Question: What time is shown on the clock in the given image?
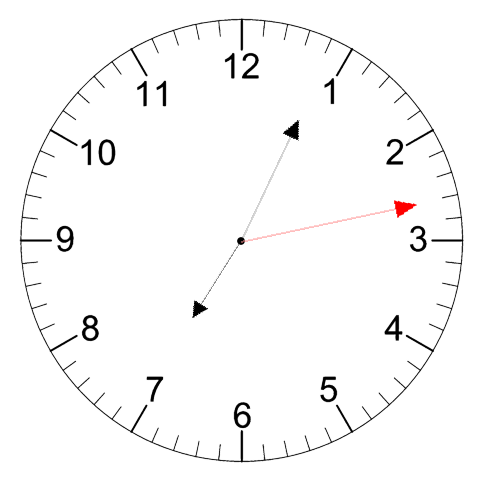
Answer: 07:04:13